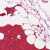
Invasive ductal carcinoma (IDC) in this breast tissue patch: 0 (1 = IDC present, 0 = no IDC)